【题型】填空题　【知识点】解析几何　【难度】hard
已知实数$x_1,y_1,x_2,y_2$满足：$x_1^2+y_1^2=1$，$x_2^2+y_2^2=1$，$x_1x_2+y_1y_2=\frac{1}{2}$，则$\frac{|x_1+y_1-1|}{\sqrt{2}}+\frac{|x_2+y_2-1|}{\sqrt{2}}$的最小值为\underline{\ \ \ \ \ \ \ \ \ \ }。
【解答】
\textbf{【答案】} $\frac{\sqrt{6}-\sqrt{2}}{4}$

\textbf{【知识点】} 点到直线的距离公式、向量的数量积、三角函数的最值。

\textbf{【分析】} 设$A(x_1,y_1)$，$B(x_2,y_2)$，根据给定条件可得$A,B$为单位圆$O$上两点，且$\angle AOB=60^\circ$，再利用$\frac{|x_1+y_1-1|}{\sqrt{2}}+\frac{|x_2+y_2-1|}{\sqrt{2}}$的几何意义转化为直线$x+y-1=0$与圆$x^2+y^2=1$上的点的距离最小值求解。

\textbf{【详解】} 设$A(x_1,y_1)$，$B(x_2,y_2)$，则$\overrightarrow{OA}=(x_1,y_1)$，$\overrightarrow{OB}=(x_2,y_2)$，由$x_1^2+y_1^2=1$，$x_2^2+y_2^2=1$，$x_1x_2+y_1y_2=\frac{1}{2}$，得点$A,B$在单位圆$x^2+y^2=1$上，且$\overrightarrow{OA}\cdot\overrightarrow{OB}=x_1x_2+y_1y_2=1\times1\times\cos\angle AOB=\frac{1}{2}$，即$\angle AOB=60^\circ$，则$\triangle AOB$为等边三角形，$|AB|=1$，$\frac{|x_1+y_1-1|}{\sqrt{2}}+\frac{|x_2+y_2-1|}{\sqrt{2}}$可视为点$A,B$到直线$l:x+y-1=0$的距离$d_1$与$d_2$之和。

当点$A,B$在直线$l$同侧时，
设$A(\cos\alpha,\sin\alpha)$，$B(\cos(\alpha+\frac{\pi}{3}),\sin(\alpha+\frac{\pi}{3}))$，$0<\alpha<\frac{\pi}{6}$或$\frac{2\pi}{3}<\alpha<\frac{5\pi}{6}$，
当$0<\alpha<\frac{\pi}{6}$时，$\frac{\pi}{4}<\alpha+\frac{\pi}{4}<\frac{5\pi}{12}$，则$\sin\alpha+\cos\alpha=\sqrt{2}\sin(\alpha+\frac{\pi}{4})>1$，
$\frac{7\pi}{12}<\alpha+\frac{\pi}{3}+\frac{\pi}{4}<\frac{3\pi}{4}$，$\sin(\alpha+\frac{\pi}{3})+\cos(\alpha+\frac{\pi}{3})=\sqrt{2}\sin(\alpha+\frac{\pi}{3}+\frac{\pi}{4})>1$，
$\cos\frac{5\pi}{12}=\sin\frac{\pi}{12}=\frac{\sqrt{6}-\sqrt{2}}{4}$，$\sin\frac{5\pi}{12}=\cos\frac{\pi}{12}=\frac{\sqrt{6}+\sqrt{2}}{4}$，
$\sin\frac{5\pi}{12}-\cos\frac{5\pi}{12}=\frac{\sqrt{6}+\sqrt{2}}{4}-\frac{\sqrt{6}-\sqrt{2}}{4}=\frac{\sqrt{2}}{2}$，
$\sin\frac{\pi}{12}-\cos\frac{\pi}{12}=\frac{\sqrt{6}-\sqrt{2}}{4}-\frac{\sqrt{6}+\sqrt{2}}{4}=-\frac{\sqrt{2}}{2}$，
于是$d_1+d_2=\frac{|\sin\alpha+\cos\alpha-1|}{\sqrt{2}}+\frac{|\sin(\alpha+\frac{\pi}{3})+\cos(\alpha+\frac{\pi}{3})-1|}{\sqrt{2}}$
$=\frac{1}{\sqrt{2}}[\sin\alpha+\cos\alpha+\sin(\alpha+\frac{\pi}{3})+\cos(\alpha+\frac{\pi}{3})-2]=\frac{1}{\sqrt{2}}(\frac{3-\sqrt{3}}{2}\sin\alpha+\frac{3+\sqrt{3}}{2}\cos\alpha)-\sqrt{2}$
$=\frac{\sqrt{6}}{2}\sin(\alpha+\frac{5\pi}{12})-\sqrt{2}$，
由$0<\alpha<\frac{\pi}{6}$，得$\frac{5\pi}{12}<\alpha+\frac{5\pi}{12}<\frac{7\pi}{12}$，$\frac{\sqrt{6}-\sqrt{2}}{4}<\sin(\alpha+\frac{5\pi}{12})\le1$，$d_1+d_2>\frac{\sqrt{6}-\sqrt{2}}{4}$；
当$\frac{2\pi}{3}<\alpha<\frac{5\pi}{6}$时，$\frac{3\pi}{4}<\alpha+\frac{\pi}{4}<\frac{23\pi}{12}$，则$\sin\alpha+\cos\alpha=\sqrt{2}\sin(\alpha+\frac{\pi}{4})<1$，
$\frac{13\pi}{12}<\alpha+\frac{\pi}{3}+\frac{\pi}{4}<\frac{9\pi}{4}$，$\sin(\alpha+\frac{\pi}{3})+\cos(\alpha+\frac{\pi}{3})=\sqrt{2}\sin(\alpha+\frac{\pi}{3}+\frac{\pi}{4})<1$，
$d_1+d_2=\frac{1}{\sqrt{2}}[2-\sin\alpha-\cos\alpha-\sin(\alpha+\frac{\pi}{3})-\cos(\alpha+\frac{\pi}{3})]$
$=\sqrt{2}-\frac{1}{\sqrt{2}}(\frac{3-\sqrt{3}}{2}\sin\alpha+\frac{3+\sqrt{3}}{2}\cos\alpha)=\sqrt{2}-\sqrt{3}\sin(\alpha+\frac{5\pi}{12})$，
$\frac{11\pi}{12}<\alpha+\frac{5\pi}{12}<\frac{25\pi}{12}$，$-1\le\sin(\alpha+\frac{5\pi}{12})<\frac{\sqrt{6}-\sqrt{2}}{4}$，$d_1+d_2>\frac{\sqrt{6}+\sqrt{2}}{4}$；

当点$A,B$在直线$l$异侧时（包括点$A,B$之一在直线$l$上），
过$A,B$分别作$AA'\perp l$，$BB'\perp l$，垂足为$A',B'$，令直线$AB$与直线$l$的夹角为$\theta(\frac{\pi}{12}\le\theta\le\frac{5\pi}{12})$，
$d_1+d_2=|AB|\sin\theta=\sin\theta\ge\sin\frac{\pi}{12}=\frac{\sqrt{6}-\sqrt{2}}{4}$，

所以$\frac{|x_1+y_1-1|}{\sqrt{2}}+\frac{|x_2+y_2-1|}{\sqrt{2}}$的最小值为$\frac{\sqrt{6}-\sqrt{2}}{4}$。

故答案为：$\frac{\sqrt{6}-\sqrt{2}}{4}$。

\textbf{【点睛】} 关键点点睛：本题解题的关键是将$\frac{|x_1+y_1-1|}{\sqrt{2}}+\frac{|x_2+y_2-1|}{\sqrt{2}}$的转化为点$A(x_1,y_1)$，$B(x_2,y_2)$两点到直线$x+y-1=0$的距离$d_1$与$d_2$之和。

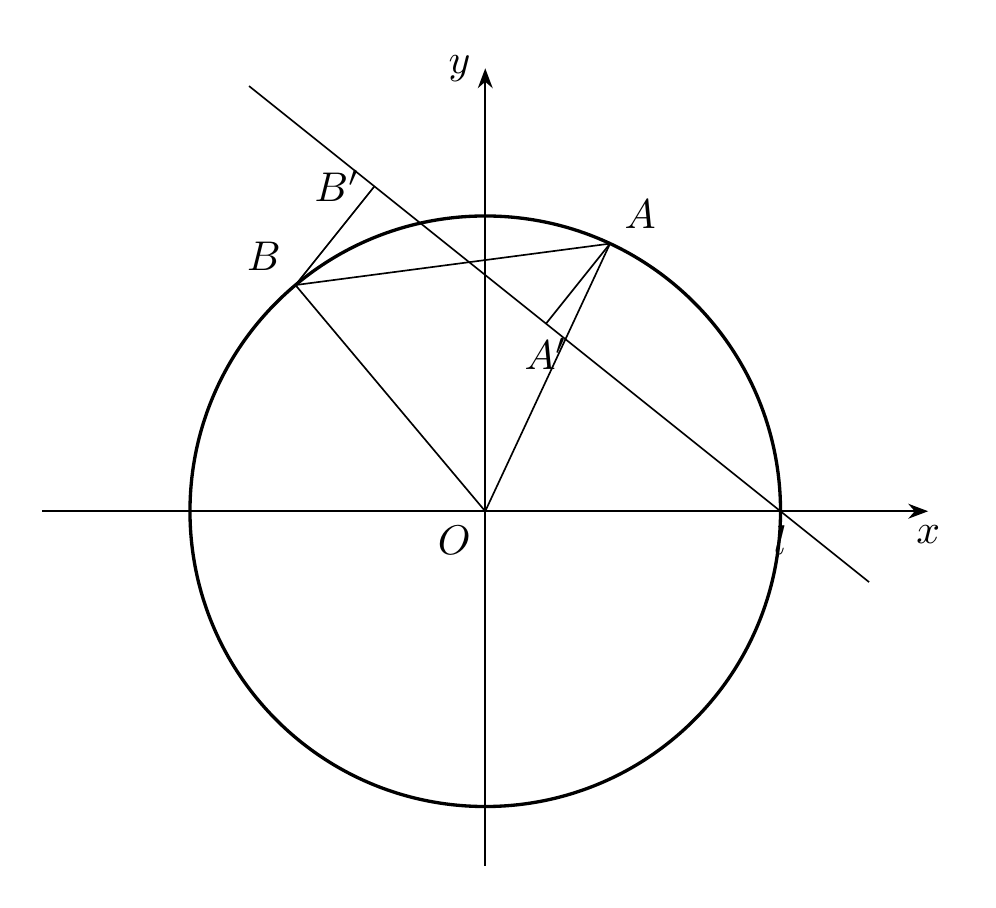